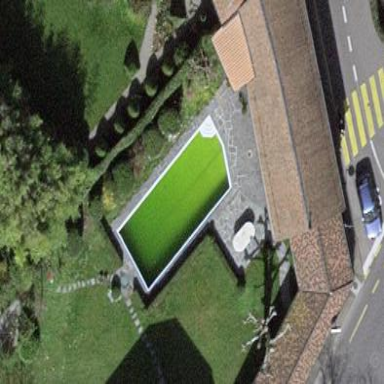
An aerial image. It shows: Swimming pool located in leisure land.